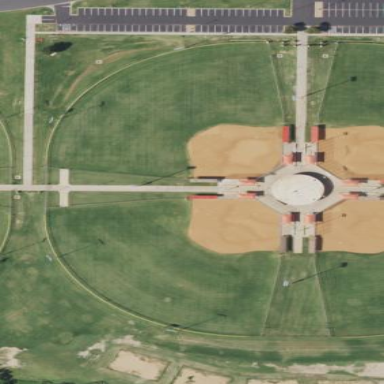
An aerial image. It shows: Softball pitch for leisure and sport activities.